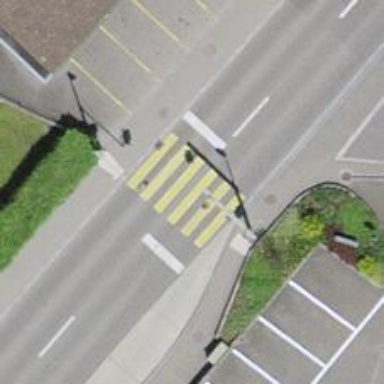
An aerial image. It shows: Crossing with traffic signals.